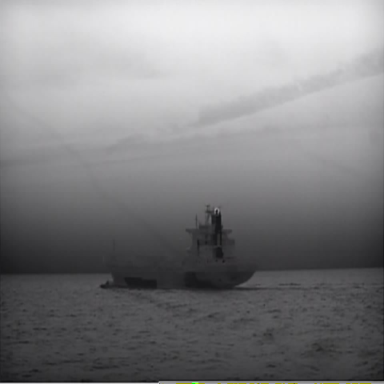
There is a liner in the infrared image.